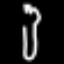
Label: fork